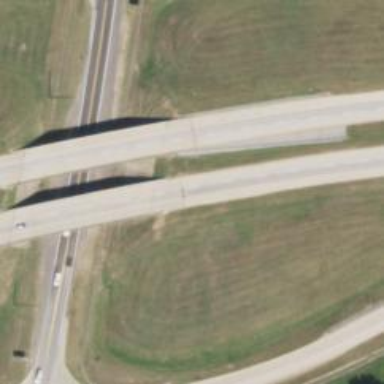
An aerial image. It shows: Motorway bridge.